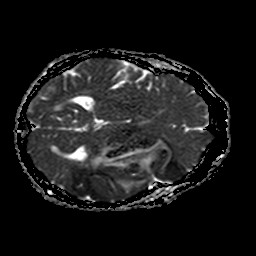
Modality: ADC
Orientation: axial
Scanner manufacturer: philips
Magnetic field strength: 1.5 T
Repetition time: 3.398 s
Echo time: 0.09411 s